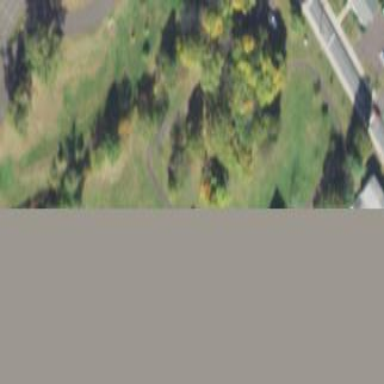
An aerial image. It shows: Lovely park for leisure and relaxation.